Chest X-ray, AP view. Patient: 38 years old, sex F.
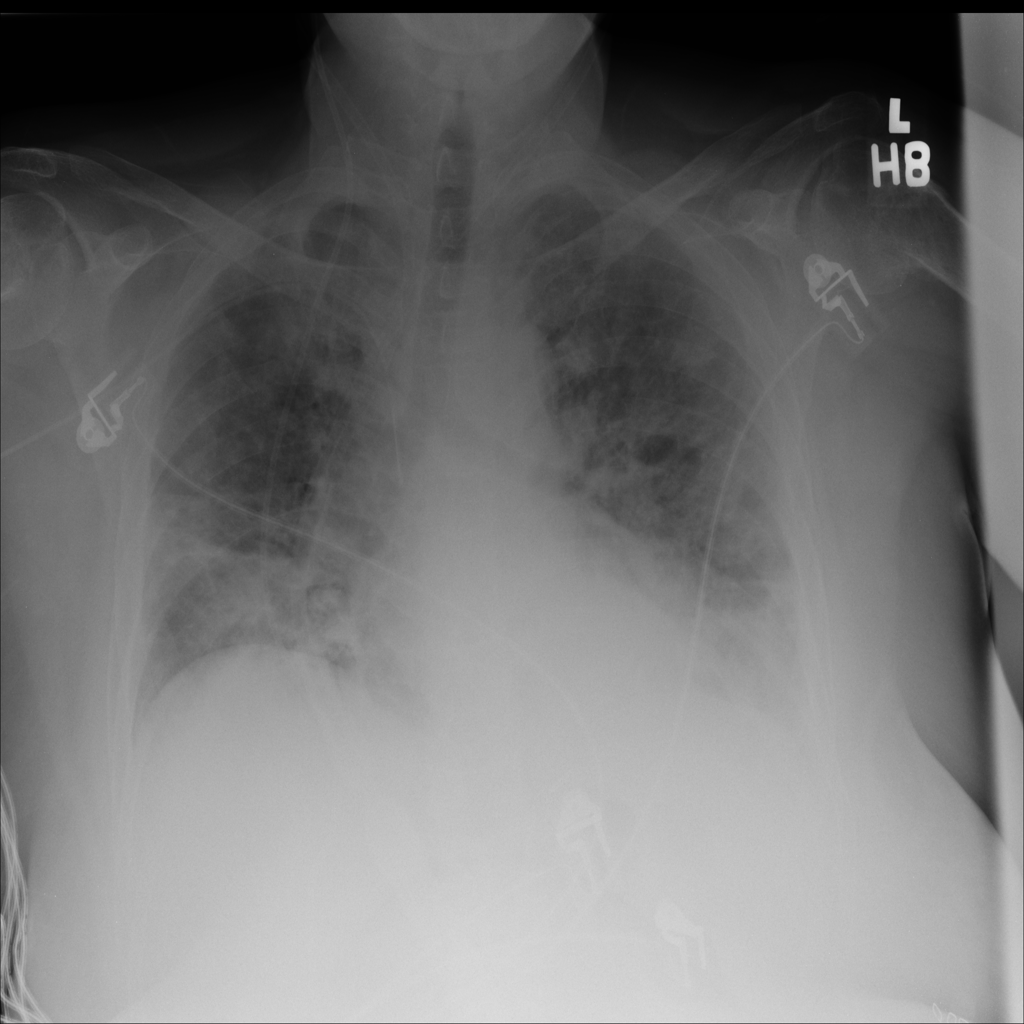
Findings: Pneumonia